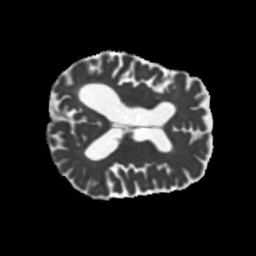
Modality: MD
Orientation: axial
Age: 75
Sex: male
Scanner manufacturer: siemens
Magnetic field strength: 3 T
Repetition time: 5.25 s
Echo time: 0.08 s